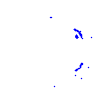
Particle: pion